Question: I am having issues with my prepare function. I am trying to select the 'Delete button' to be able to disable/enable it. This is the code to select the first item (which would be the dropdown group). I am trying to select the first item within that group.
'''
var prepareRecruiter = function (grid, toolbar, rowIndex, record) {
var dropdown = toolbar.items.get(0);
dropdown.setDisabled(true);
};
'''
I tried multiple variations along the lines of 'toolbar.items.get(0).get(0);' and 'toolbar.items.items.get(0);' without success.
How do I select the delete button so i can disable it?

I have the following code for my gridcommand:
'''
<ext:CommandColumn runat="server" Width="35" Sortable="false" fixed="true" meta:resourcekey="CommandColumnResource2" ID="ctl2108">
<Commands>
<ext:GridCommand Icon="ApplicationForm">
<Menu EnableScrolling="false">
<Items>
<ext:MenuCommand Text="Delete" Icon="ApplicationFormDelete" CommandName="Delete" meta:resourcekey="DeleteCommandResource1" />
<ext:MenuCommand Text="Disable" Icon="ApplicationFormDisable" CommandName="Disable" />
<ext:MenuCommand Text="Enable" Icon="ApplicationFormEnable" CommandName="Enable" />
</Items>
</Menu>
</ext:GridCommand>
</Commands>
<PrepareToolbar Fn="prepareRecruiter" />
<Listeners>
<Command Fn="REDcommand" />
</Listeners>
</ext:CommandColumn>
'''
Thank you!
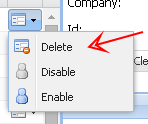
Answer: You should use "button.menu" to get access to the Menu's items.
'''
<%@ Page Language="C#" %>
<script runat="server">
protected void Page_Load(object sender, EventArgs e)
{
if (!X.IsAjaxRequest)
{
Store store = this.GridPanel1.GetStore();
store.DataSource = new object[]
{
new object[] { "test", "test" },
new object[] { "test", "test" },
new object[] { "test", "test" }
};
}
}
</script>
<!DOCTYPE html>
<html>
<head runat="server">
<title>Ext.NET v2 Example</title>
<script>
var prepareToolbar = function (grid, toolbar, rowIndex, record) {
var btn = toolbar.items.get(0);
btn.menu.items.get(0).disable();
};
</script>
</head>
<body>
<form runat="server">
<ext:ResourceManager runat="server" />
<ext:GridPanel ID="GridPanel1" runat="server">
<Store>
<ext:Store runat="server">
<Model>
<ext:Model runat="server">
<Fields>
<ext:ModelField Name="test1" />
<ext:ModelField Name="test2" />
</Fields>
</ext:Model>
</Model>
</ext:Store>
</Store>
<ColumnModel runat="server">
<Columns>
<ext:Column runat="server" Text="Test 1" DataIndex="test1" />
<ext:Column runat="server" Text="Test 2" DataIndex="test2" />
<ext:CommandColumn runat="server" Width="35">
<Commands>
<ext:GridCommand Icon="ApplicationForm">
<Menu>
<Items>
<ext:MenuCommand Text="Delete" CommandName="Delete" />
<ext:MenuCommand Text="Disable" CommandName="Disable" />
<ext:MenuCommand Text="Enable" CommandName="Enable" />
</Items>
</Menu>
</ext:GridCommand>
</Commands>
<PrepareToolbar Fn="prepareToolbar" />
</ext:CommandColumn>
</Columns>
</ColumnModel>
</ext:GridPanel>
</form>
</body>
</html>
'''